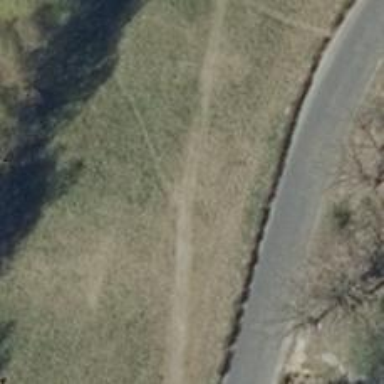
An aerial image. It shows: Path covered in grass.